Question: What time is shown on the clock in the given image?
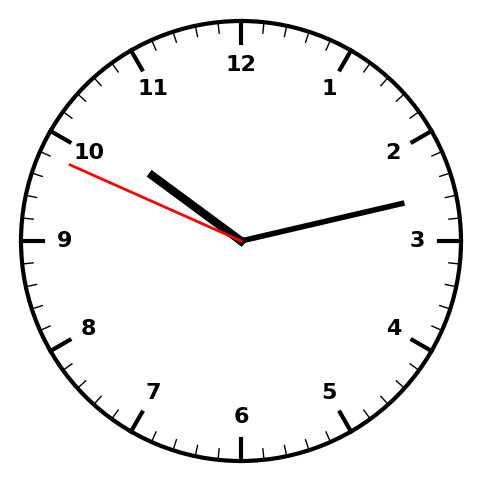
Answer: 10:12:49